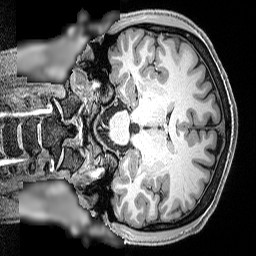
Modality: T1w
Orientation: coronal
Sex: male
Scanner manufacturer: siemens
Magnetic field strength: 3 T
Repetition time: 2.5 s
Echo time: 0.0029 s